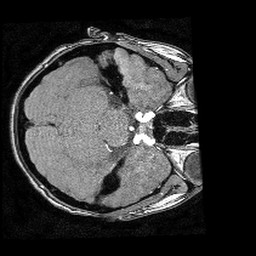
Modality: angio
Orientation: axial
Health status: ill
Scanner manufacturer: philips
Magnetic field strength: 3 T
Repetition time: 0.0183 s
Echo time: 0.003404 s